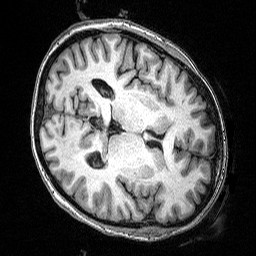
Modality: T1w
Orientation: axial
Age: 43
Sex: female
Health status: healthy
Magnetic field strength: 3 T
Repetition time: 2.53 s
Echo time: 0.00331 s